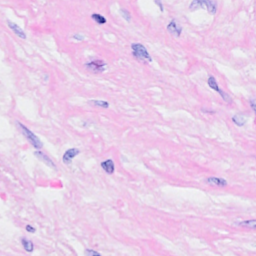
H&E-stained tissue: Breast